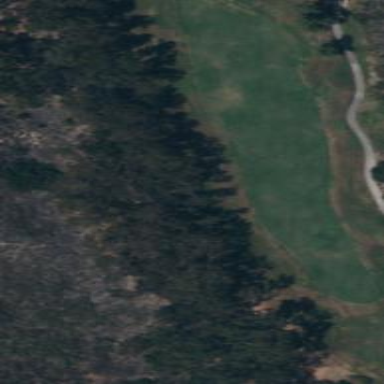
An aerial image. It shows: Rough area on grassy golf course.